Question: I'm trying to make an Android app based on iOS PSD file. After reading few documentation on the internet, I decided to create just 3 layout for my Android app : MDPI, HDPi, XHDPI only. I won't build my app for LDPI.
now, the question is...
can I keep the grey box dimension, for example 30x30 px. then, when user's device is HDPI or XHDPI it will shows more grey box instead of resizing the grey box into several dimension : 45x45 (HDPI) or 60x60 (XHDPI). which at the end, user still see 3 grey box on large screen resolution.
can it be done in android? thanks

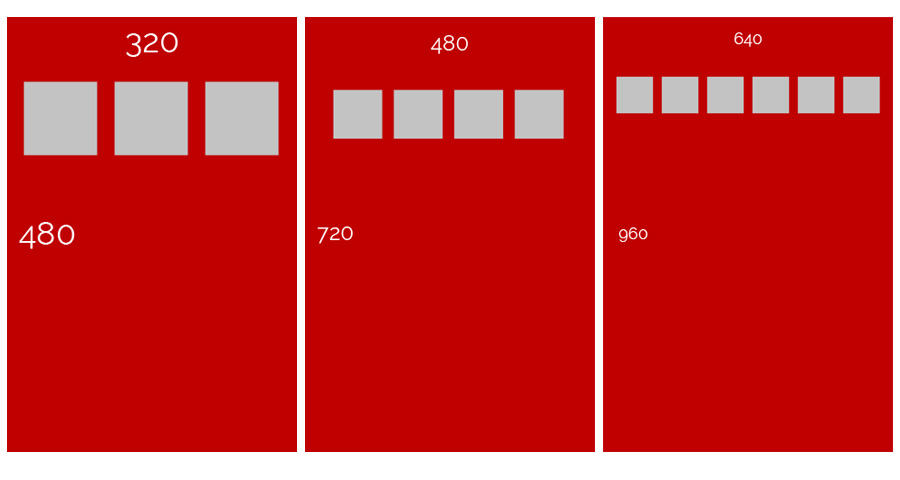
Answer: I think you just need to put the same image in MDPI, HDPI and XHDPI. Then the image stays the same size and you have more space to put more grey boxes inside screen. If you want more grey boxes you need to put that in code. Look over here for how to get screen sizes: <URL>
'''
//use 40 for extra space between grey boxes
for(int i = 0; i < screensize/40; i++)
{
placeBox((i*30) + 10, y);
}
'''